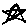
Label: star